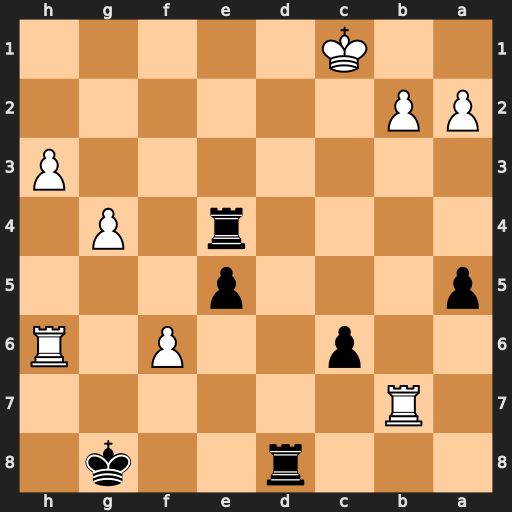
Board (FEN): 3r2k1/1R6/2p2P1R/p3p3/4r1P1/7P/PP6/2K5
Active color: b
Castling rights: -
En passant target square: -
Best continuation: Rc4+ Kb1 Rd1#